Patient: sex F, age 37
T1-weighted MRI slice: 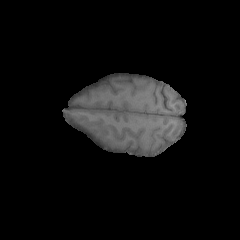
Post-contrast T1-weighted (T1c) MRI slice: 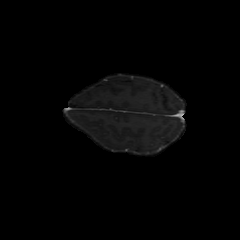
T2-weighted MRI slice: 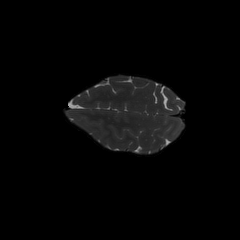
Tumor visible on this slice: no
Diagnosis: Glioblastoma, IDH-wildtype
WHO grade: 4